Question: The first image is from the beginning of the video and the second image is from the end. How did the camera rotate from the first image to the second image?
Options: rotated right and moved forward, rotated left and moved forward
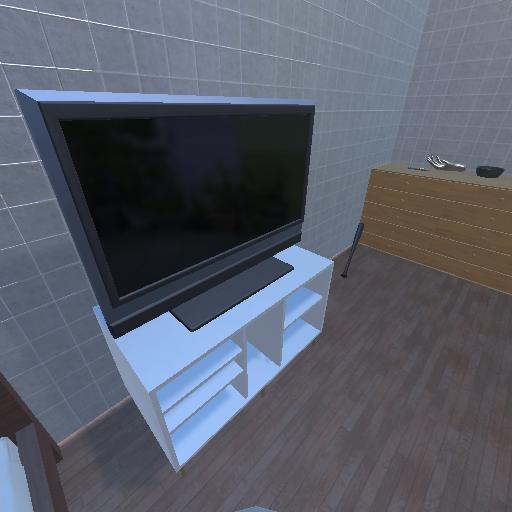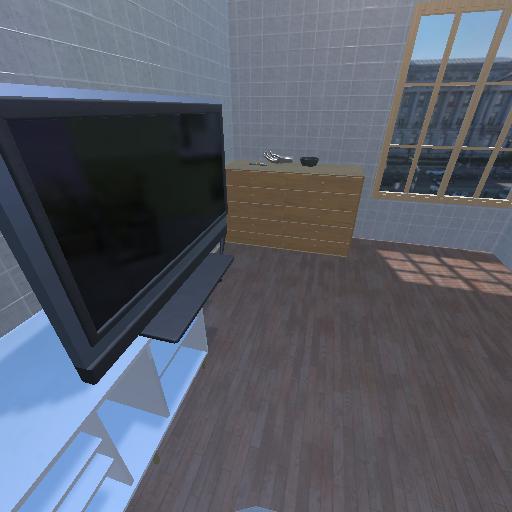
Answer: rotated right and moved forward